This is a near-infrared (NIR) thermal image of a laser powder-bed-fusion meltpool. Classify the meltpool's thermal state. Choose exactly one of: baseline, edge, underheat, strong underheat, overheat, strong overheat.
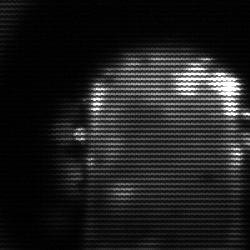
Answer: baseline